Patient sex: F
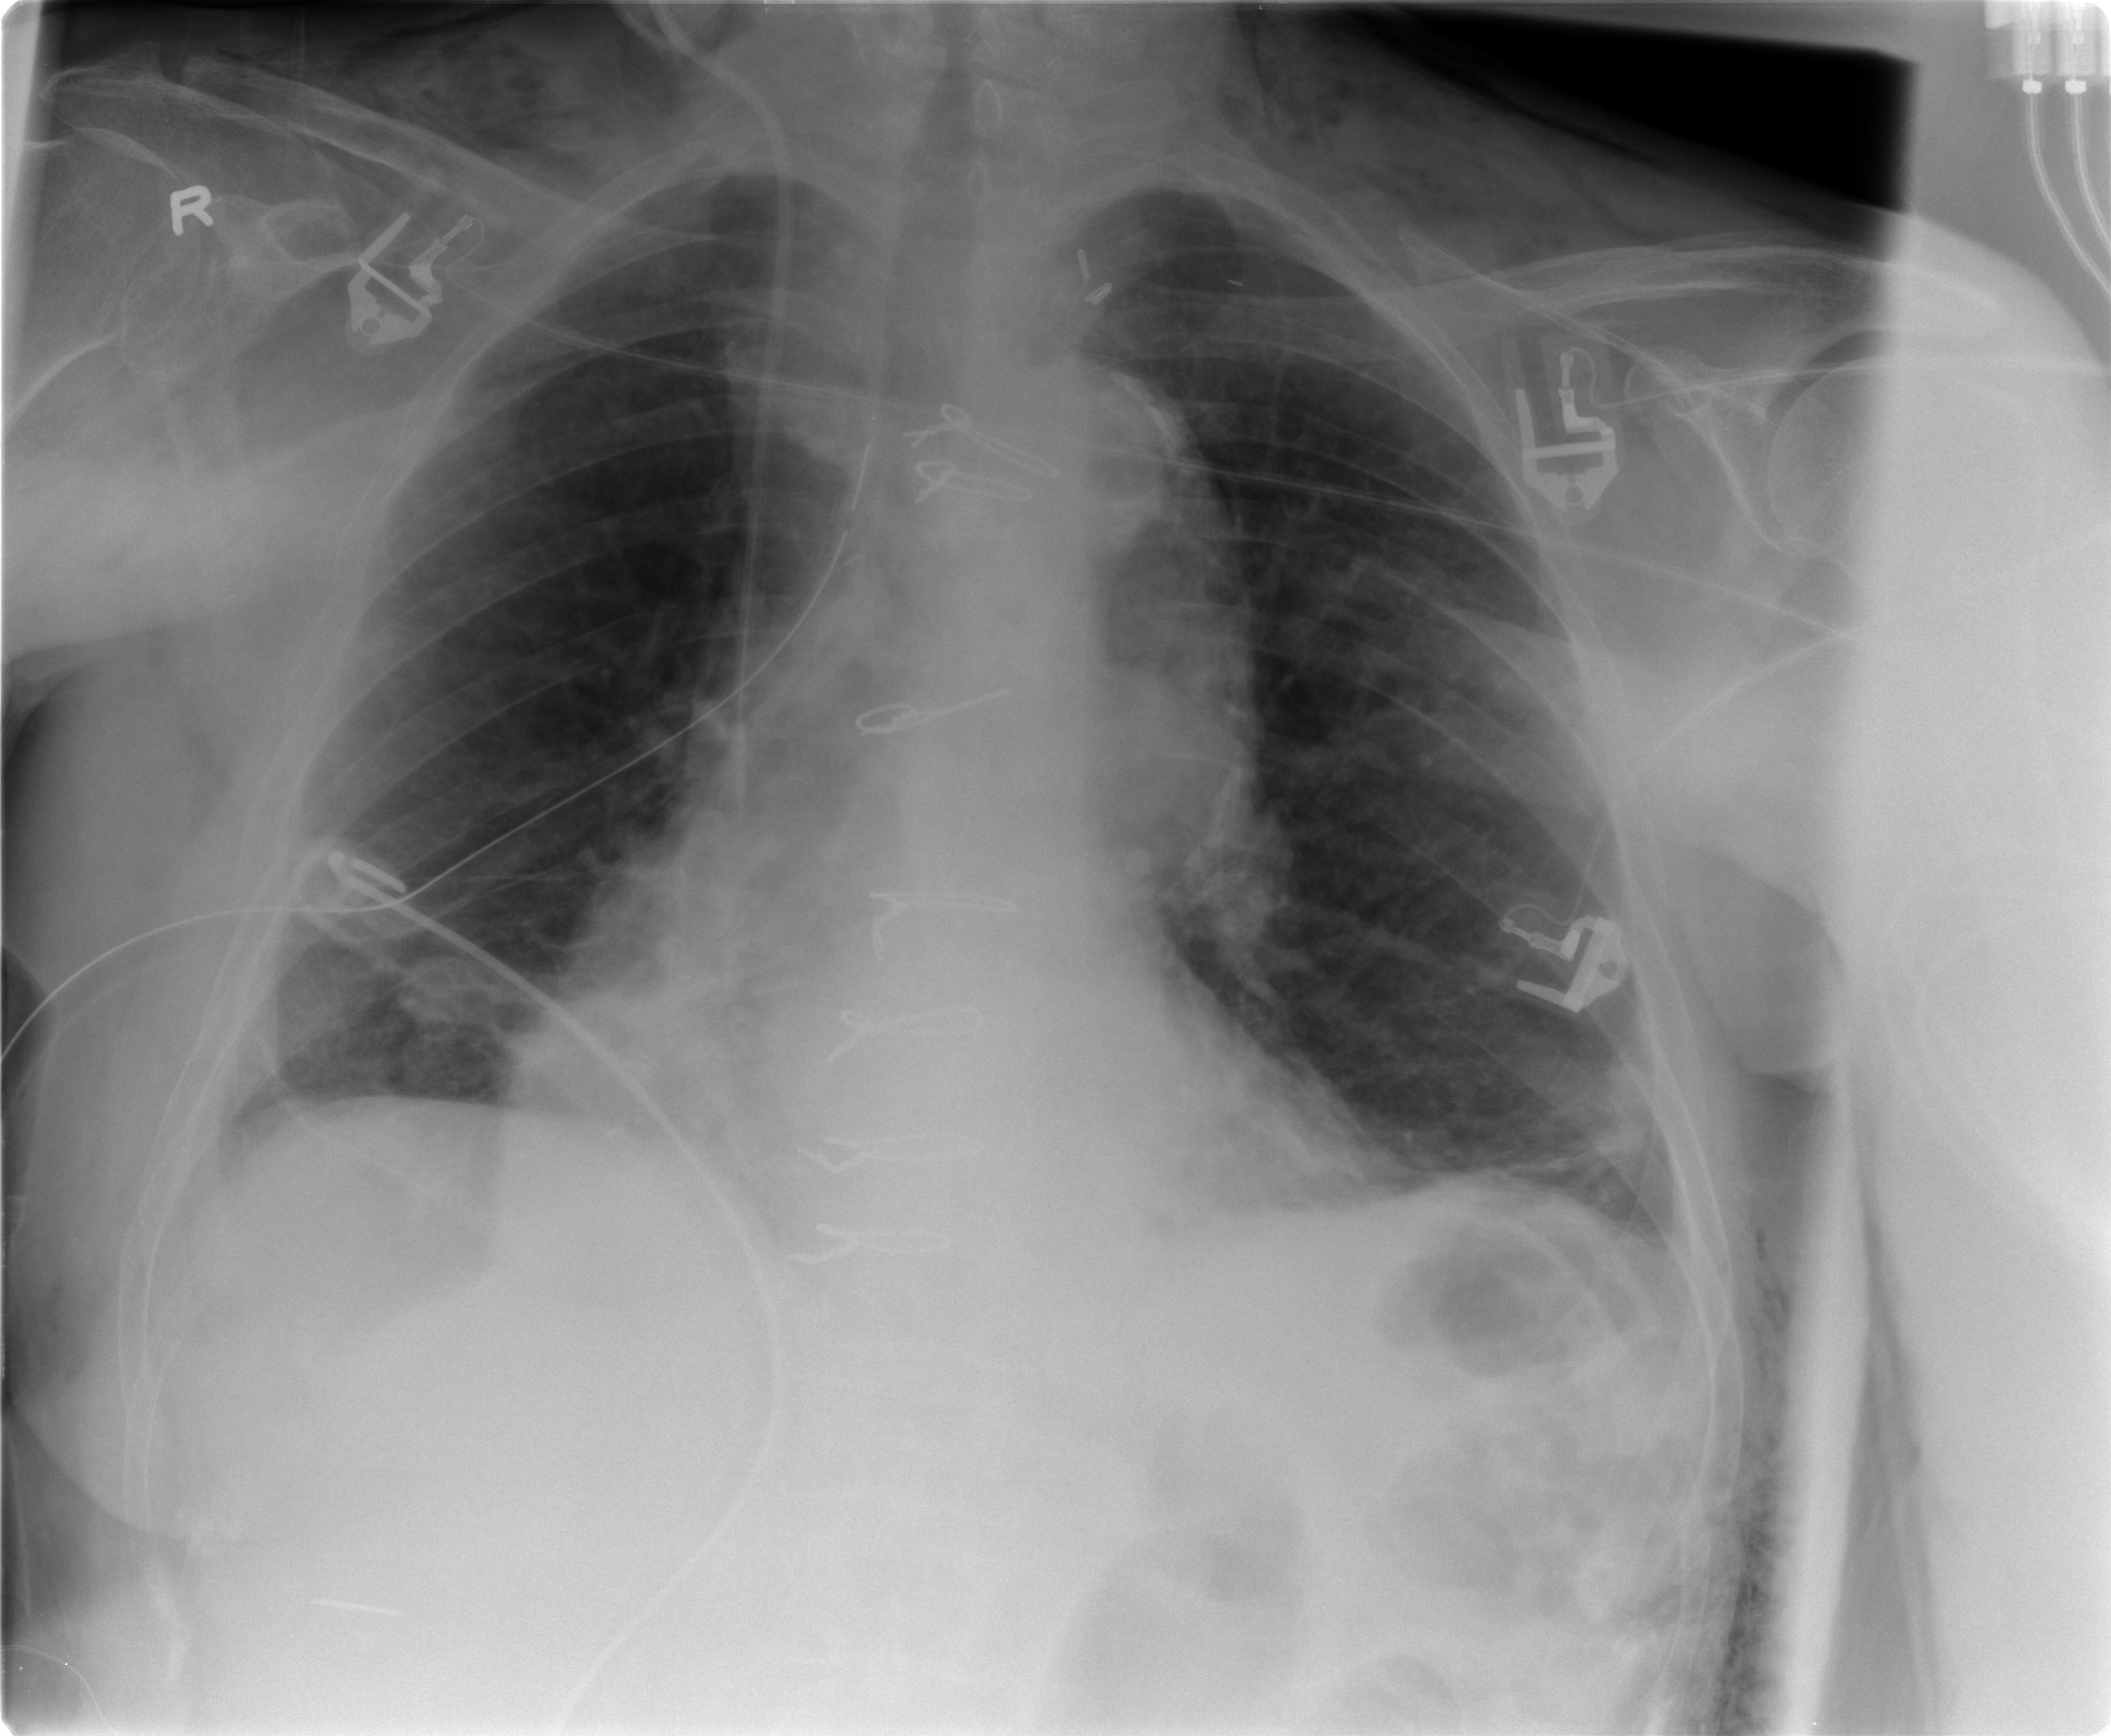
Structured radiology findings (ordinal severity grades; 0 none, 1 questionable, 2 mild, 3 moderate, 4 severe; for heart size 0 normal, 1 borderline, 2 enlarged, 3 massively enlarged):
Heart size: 0
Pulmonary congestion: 0
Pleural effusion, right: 0
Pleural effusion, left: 1
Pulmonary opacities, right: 0
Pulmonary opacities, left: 0
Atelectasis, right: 0
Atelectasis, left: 0